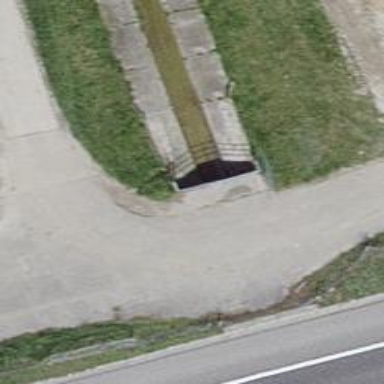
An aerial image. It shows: Tunnel through canal.